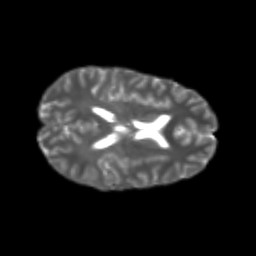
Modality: T2w
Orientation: axial
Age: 25
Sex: female
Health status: healthy
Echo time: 0.074 s